Question: I have a datagrid. It is bound to a collection of Patients.
Now I want to expand it when selection changes so that I could see the details of a patient.
Here is my xaml:
'''
<DataGrid AutoGenerateColumns="False" ItemsSource="{Binding Patients}"
SelectedIndex="{Binding SelectedID}" RowDetailsVisibilityMode="VisibleWhenSelected"
IsReadOnly="True" SelectionMode="Single" SelectionUnit="FullRow" >
<DataGrid.Resources>
<Style x:Key="VerticalCenter" TargetType="TextBlock">
<Setter Property="VerticalAlignment" Value="Center"></Setter>
</Style>
<Style x:Key="VerticalAndHorizontalCenter" TargetType="FrameworkElement" >
<Setter Property="VerticalAlignment" Value="Center"></Setter>
<Setter Property="HorizontalAlignment" Value="Center"></Setter>
</Style>
<Style x:Key="VerticalAndHorizontalCenterTextBlock" TargetType="TextBlock"
BasedOn="{StaticResource VerticalAndHorizontalCenter}"/>
<Style x:Key="VerticalAndHorizontalCenterHeader" TargetType="{x:Type DataGridColumnHeader}"
BasedOn="{StaticResource VerticalAndHorizontalCenter}"/>
</DataGrid.Resources>
<DataGrid.Columns>
<DataGridTextColumn Binding="{Binding PatientName}" Header="Patient Name" Width="25*"
ElementStyle="{StaticResource VerticalCenter}"/>
<DataGridTextColumn Binding="{Binding City}" Header="City" Width="15*"
ElementStyle="{StaticResource VerticalAndHorizontalCenterTextBlock}"
HeaderStyle="{StaticResource VerticalAndHorizontalCenterHeader}"/>
<DataGridTextColumn Binding="{Binding Sex}" Header="Sex" Width="10*"
ElementStyle="{StaticResource VerticalAndHorizontalCenterTextBlock}"
HeaderStyle="{StaticResource VerticalAndHorizontalCenterHeader}"/>
<DataGridTextColumn Binding="{Binding Age}" Header="Age" Width="5*"
ElementStyle="{StaticResource VerticalAndHorizontalCenterTextBlock}"
HeaderStyle="{StaticResource VerticalAndHorizontalCenterHeader}"/>
<DataGridTemplateColumn Header="Delete">
<DataGridTemplateColumn.CellTemplate>
<DataTemplate>
<Image Source="Images/Delete.png" />
</DataTemplate>
</DataGridTemplateColumn.CellTemplate>
</DataGridTemplateColumn>
</DataGrid.Columns>
<DataGrid.RowDetailsTemplate>
<DataTemplate>
<DataGrid AutoGenerateColumns="False" IsReadOnly="True" ItemsSource="{Binding ReportNames}">
<DataGridTextColumn Binding="{Binding ReportNames}" Header="Report Name" />
<!--<DataGridTextColumn Binding="{Binding DateOfReport}" Header="Date" />-->
<DataGridTemplateColumn Header="Delete">
<DataGridTemplateColumn.CellTemplate>
<DataTemplate>
<Image Source="Images/Delete.png" />
</DataTemplate>
</DataGridTemplateColumn.CellTemplate>
</DataGridTemplateColumn>
</DataGrid>
</DataTemplate>
</DataGrid.RowDetailsTemplate>
</DataGrid>
'''
Here is my ViewModel:
'''
class MainWindowViewModel : INotifyPropertyChanged
{
public MainWindowViewModel()
{
using (Lab_Lite_Entities db = new Lab_Lite_Entities())
{
ReportNames = new List<string>();
}
}
private IEnumerable<Patient> _patients;
public IEnumerable<Patient> Patients
{
get
{
return _patients;
}
set
{
_patients = value;
OnPropertyChanged("Patients");
}
}
private List<string> _reportNames;
public List<string> ReportNames
{
get
{
return _reportNames;
}
set
{
_reportNames = value;
OnPropertyChanged("ReportNames");
}
}
private int _selectedID;
public int SelectedID
{
get
{
return _selectedID;
}
set
{
_selectedID = value;
OnPropertyChanged("SelectedID");
using (Lab_Lite_Entities db = new Lab_Lite_Entities())
{
if (SelectedID > -1)
{
ReportNames.Clear();
if ((from p in db.Patients select p).Where(p => p.PatientID == SelectedID + 1).Select(p => p.Haemograms.Count()).FirstOrDefault() > 0)
{
ReportNames.Add("Haemogram Report");
}
if ((from p in db.Patients select p).Where(p => p.PatientID == SelectedID + 1).Select(p => p.UrineAnalysis.Count()).FirstOrDefault() > 0)
{
ReportNames.Add("Urine Analysis");
}
if ((from p in db.Patients select p).Where(p => p.PatientID == SelectedID + 1).Select(p => p.BloodChemistries.Count()).FirstOrDefault() > 0)
{
ReportNames.Add("Blood Chemistry");
}
if ((from p in db.Patients select p).Where(p => p.PatientID == SelectedID + 1).Select(p => p.WidalTests.Count()).FirstOrDefault() > 0)
{
ReportNames.Add("Widal Test");
}
if ((from p in db.Patients select p).Where(p => p.PatientID == SelectedID + 1).Select(p => p.SerologicalTests.Count()).FirstOrDefault() > 0)
{
ReportNames.Add("Serological Test");
}
if ((from p in db.Patients select p).Where(p => p.PatientID == SelectedID + 1).Select(p => p.DengueTests.Count()).FirstOrDefault() > 0)
{
ReportNames.Add("Dengue (Immunological Test)");
}
if ((from p in db.Patients select p).Where(p => p.PatientID == SelectedID + 1).Select(p => p.HIVTests.Count()).FirstOrDefault() > 0)
{
ReportNames.Add("HIV (Immunological Test)");
}
if ((from p in db.Patients select p).Where(p => p.PatientID == SelectedID + 1).Select(p => p.Troponin1Test.Count()).FirstOrDefault() > 0)
{
ReportNames.Add("Troponion-I Test");
}
if ((from p in db.Patients select p).Where(p => p.PatientID == SelectedID + 1).Select(p => p.UrinaryPregnancyCardTests.Count()).FirstOrDefault() > 0)
{
ReportNames.Add("Pregnancy Card Test");
}
if ((from p in db.Patients select p).Where(p => p.PatientID == SelectedID + 1).Select(p => p.HepatitisBSurfaceAntigenTests.Count()).FirstOrDefault() > 0)
{
ReportNames.Add("HBS Antigen Test");
}
}
}
}
}
}
'''
Here is my output:

As you can see from the image above I am not getting the details correctly.
I suspect that I have done some mistake in binding in the inner datagrid but I dont know how to correct it. Please suggest me some solution.
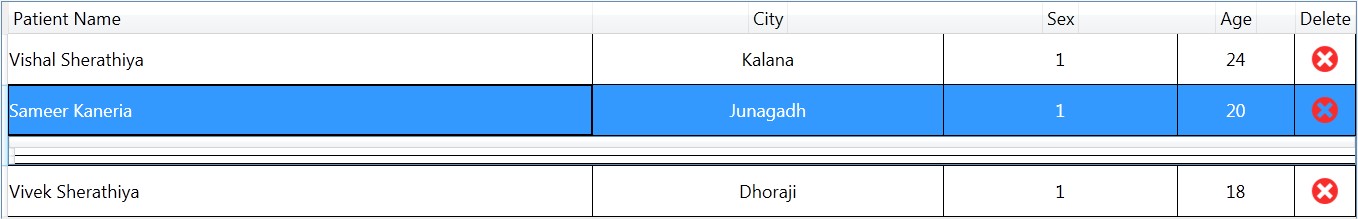
Answer: Couple of problems here:
1) Your 'DataGrid' in 'RowDetailsTemplate' is incorrect. You have missed 'DataGrid.Columns' tag, that means you are setting both 'Items' and 'ItemsSource' via XAML and that causes an exception.
2) You are binding ItemsSource to a property called 'ReportNames', WPF expects that to be in your 'Patient' (DataContext for each row) class - after all you are displaying Details for that Row. However, from your ViewModel code, it appears that the 'ReportNames' property is not in 'Patient' class but in the 'MainWindowViewModel' class. Either you need to move 'ReportNames' property to 'Patient' class or you need to change the 'Binding' to not look for 'ReportNames' in 'Patient' class but in 'MainWindowViewModel' class. Since, I don't know your reasons for keeping 'ReportNames' in 'MainWindowViewModel', I have chose to update 'Binding'.
Change your RowDetailTemplate to:
'''
<DataGrid.RowDetailsTemplate>
<DataTemplate>
<DataGrid AutoGenerateColumns="False" IsReadOnly="True" ItemsSource="{Binding DataContext.ReportNames, RelativeSource={RelativeSource FindAncestor, AncestorType=Window}}">
<DataGrid.Columns>
<DataGridTextColumn Binding="{Binding}" Header="Report Name" />
<DataGridTemplateColumn Header="Delete">
<DataGridTemplateColumn.CellTemplate>
<DataTemplate>
<Image Source="Images/Delete.png" />
</DataTemplate>
</DataGridTemplateColumn.CellTemplate>
</DataGridTemplateColumn>
</DataGrid.Columns>
</DataGrid>
</DataTemplate>
</DataGrid.RowDetailsTemplate>
'''
Please note, I have assumed you have the main 'DataGrid' in 'Window' that's why I used 'Winwow' as 'AncestorType' in my 'RelativeSource' binding. You may want to change that according your code.